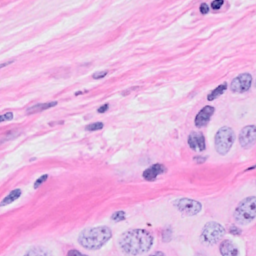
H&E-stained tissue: Breast